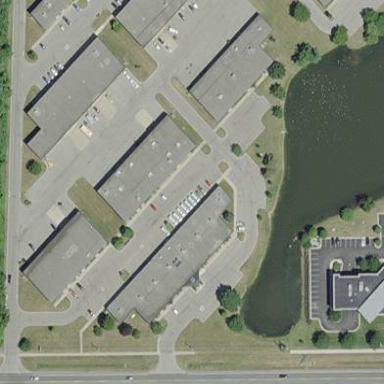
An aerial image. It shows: Paved parking area.